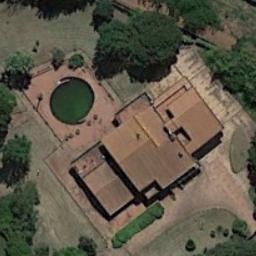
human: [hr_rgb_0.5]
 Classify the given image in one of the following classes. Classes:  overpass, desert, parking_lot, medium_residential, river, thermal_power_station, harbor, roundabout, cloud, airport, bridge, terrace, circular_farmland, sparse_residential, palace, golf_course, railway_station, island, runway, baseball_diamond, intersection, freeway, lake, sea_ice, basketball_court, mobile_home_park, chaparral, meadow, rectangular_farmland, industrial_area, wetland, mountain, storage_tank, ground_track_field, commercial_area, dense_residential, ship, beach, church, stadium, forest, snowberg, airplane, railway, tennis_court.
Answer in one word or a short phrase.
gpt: sparse_residential